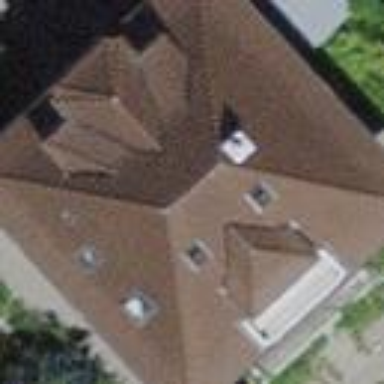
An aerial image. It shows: House with hipped roof.